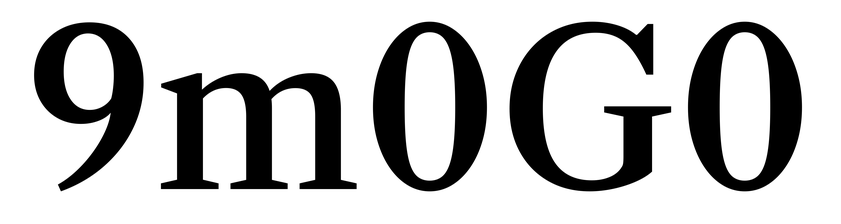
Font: LibreCaslonText_Medium